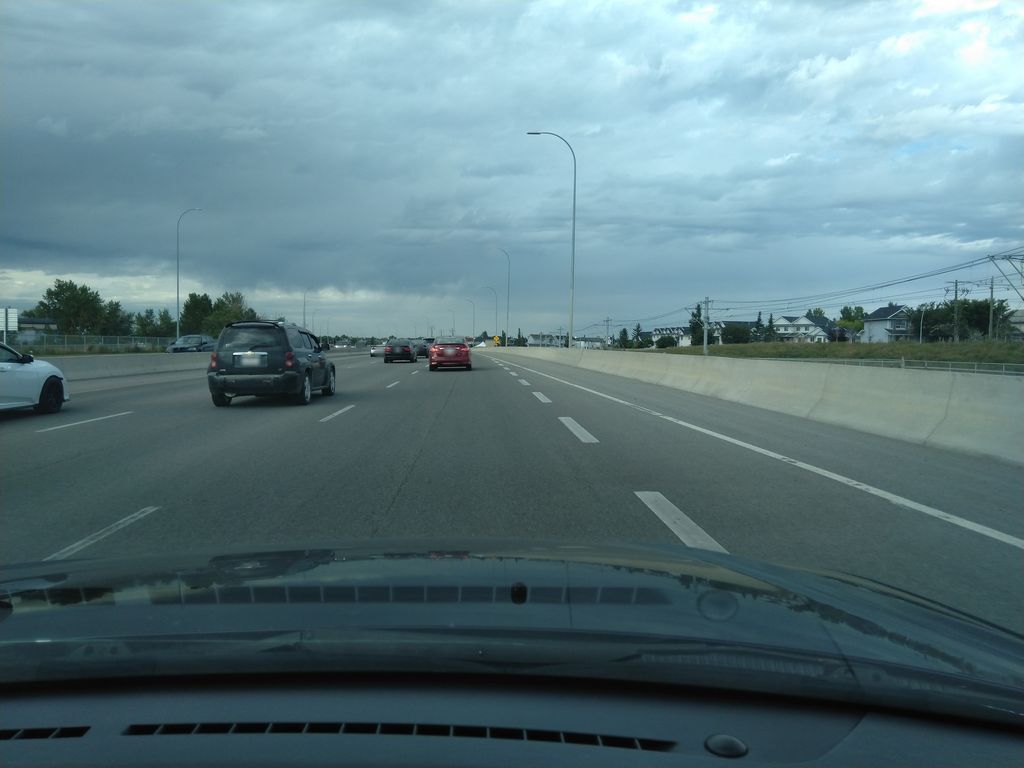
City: calgary